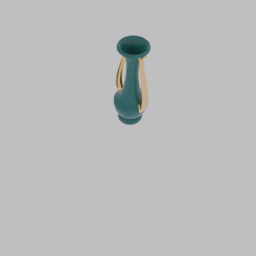
Label: decoration